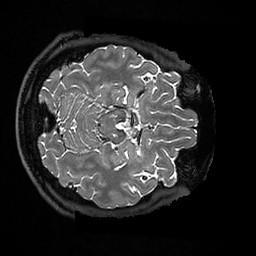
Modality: T2w
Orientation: axial
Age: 37
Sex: male
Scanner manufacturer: ge
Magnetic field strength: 3 T
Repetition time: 3.202 s
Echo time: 0.05959 s